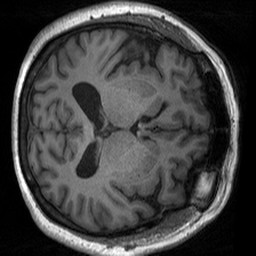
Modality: T1w
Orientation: axial
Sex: female
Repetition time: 1.95 s
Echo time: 0.026 s